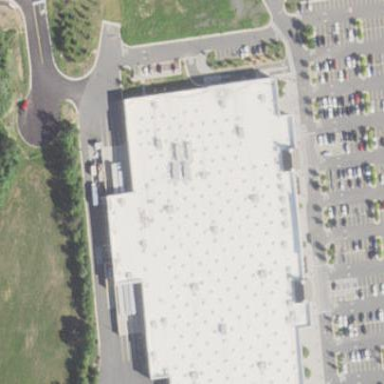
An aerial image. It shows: Retail building housing supermarket.